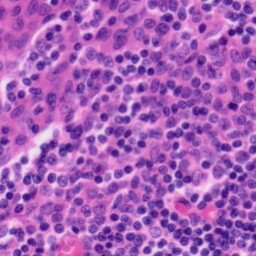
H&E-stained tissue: Tonsil